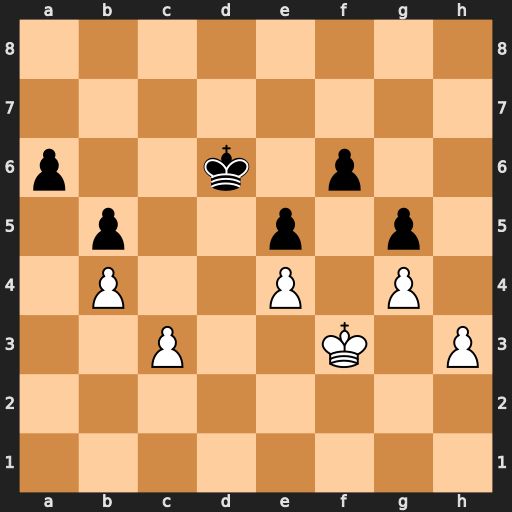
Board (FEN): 8/8/p2k1p2/1p2p1p1/1P2P1P1/2P2K1P/8/8
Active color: w
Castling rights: -
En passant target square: -
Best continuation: Kg3 Kd7 h4